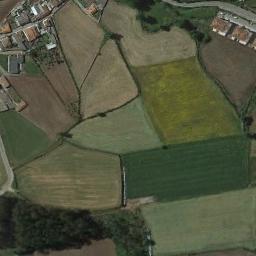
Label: terrace